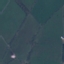
Land use / land cover: Pasture